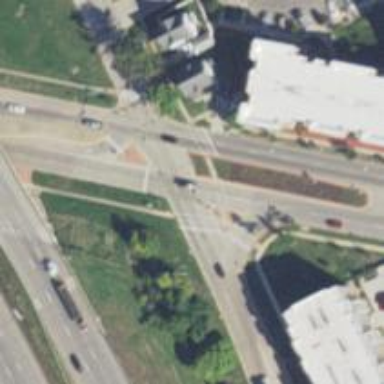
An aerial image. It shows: Footway with traffic island. The footway includes crossing island.